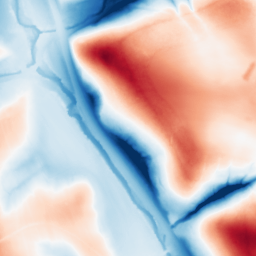
Category: multiscale
Decomposition family: dog_multiscale
Decomposition parameters: sigma_ratio: 2
n_scales: 6
base_sigma: 0.5
Upsampling method: cubic_catmull_rom
Upsampling parameters: scale: 8
Upsampling scale: 8